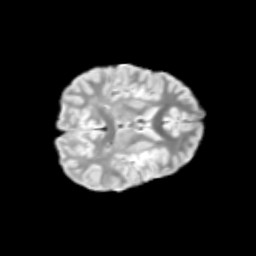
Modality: T2w
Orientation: axial
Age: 11
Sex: male
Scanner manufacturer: siemens
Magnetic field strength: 3 T
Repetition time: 3.8 s
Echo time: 0.07 s